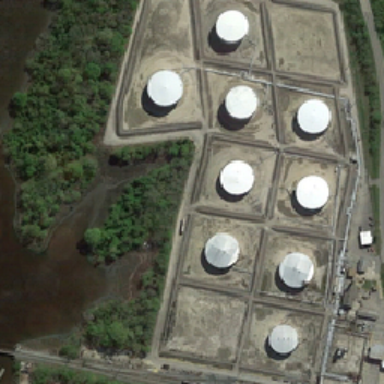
There are nine white tanks in nine pieces of quadrangular land .